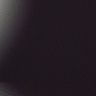
Metastatic tissue present: no